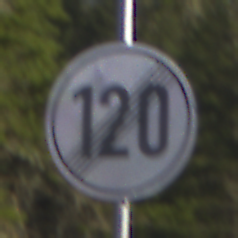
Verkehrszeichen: EndeGeschwindigkeit120
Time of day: MorningAfternoon
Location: Outdoor (Nature)
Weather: Clear
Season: Winter
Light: Natural